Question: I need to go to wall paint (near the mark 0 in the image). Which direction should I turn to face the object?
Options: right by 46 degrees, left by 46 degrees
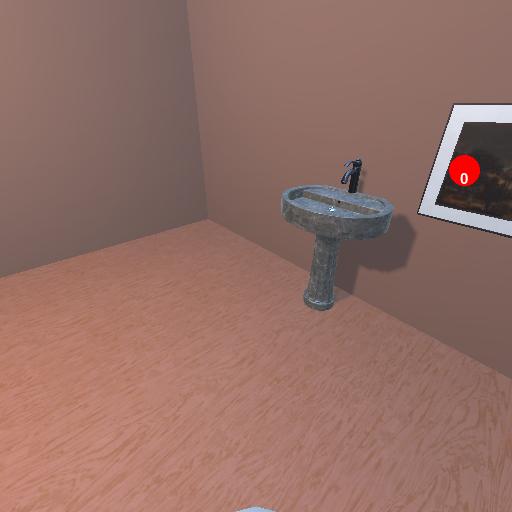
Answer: right by 46 degrees